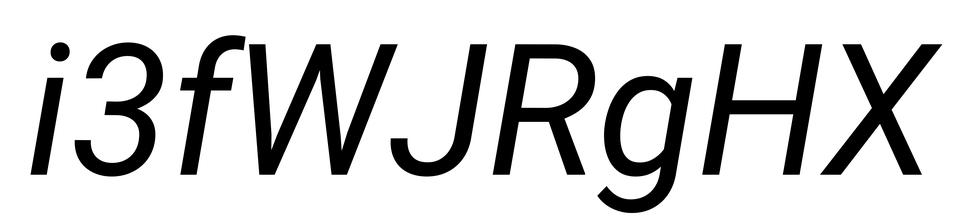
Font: Roboto-Italic_Italic